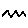
Label: zigzag